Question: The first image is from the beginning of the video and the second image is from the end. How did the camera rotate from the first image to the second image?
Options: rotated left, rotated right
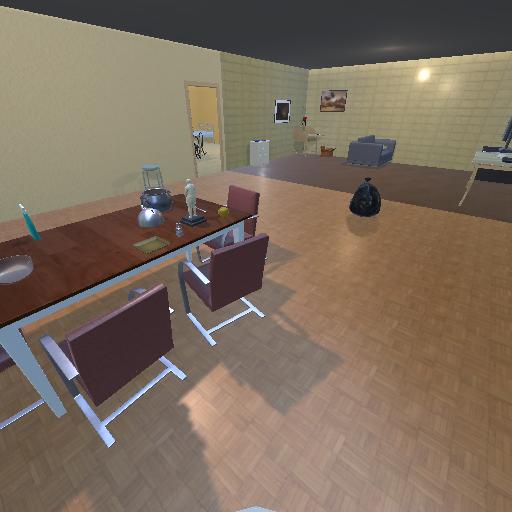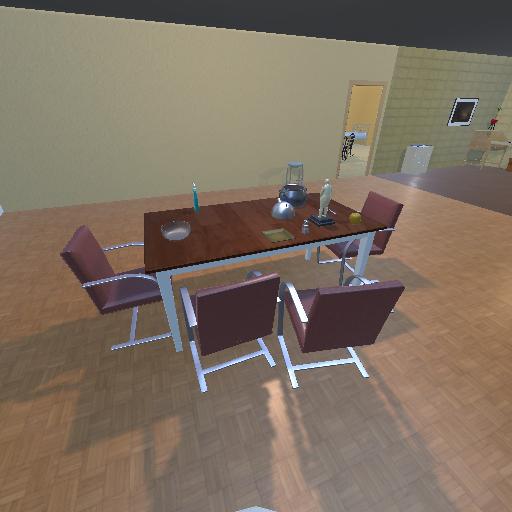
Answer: rotated left